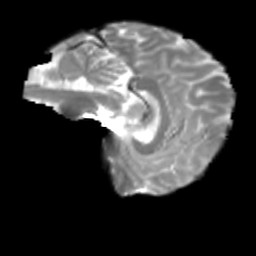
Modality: T2w
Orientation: sagittal
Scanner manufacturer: siemens
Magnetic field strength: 3 T
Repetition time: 4 s
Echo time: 0.0594 s